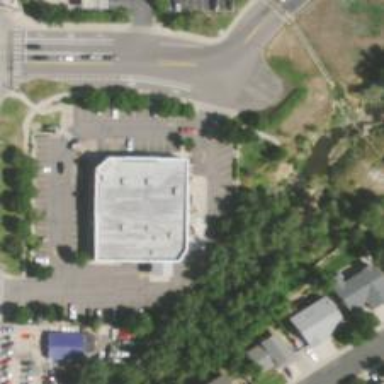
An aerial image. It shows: Pharmacy providing healthcare services.